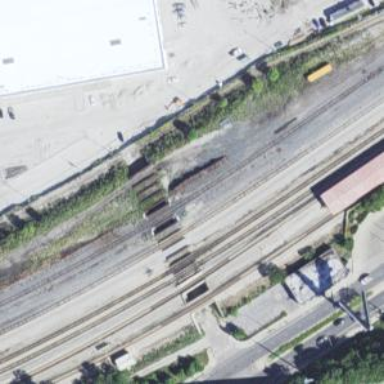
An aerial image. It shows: Railway bridge over siding.